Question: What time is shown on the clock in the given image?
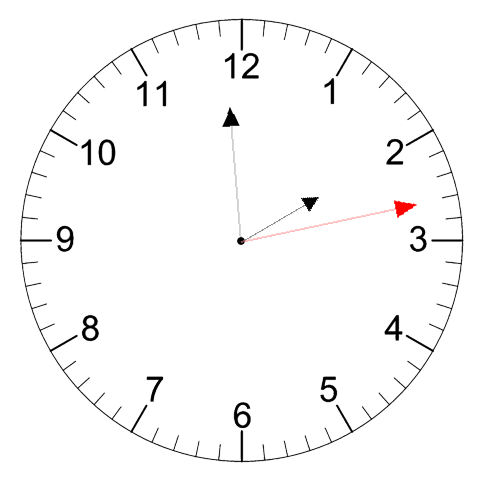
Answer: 01:59:13